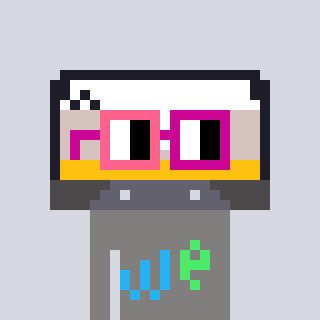
a pixel art character with square pink and red glasses, a cassette tape-shaped head and a bluegrey-colored body on a cool background